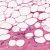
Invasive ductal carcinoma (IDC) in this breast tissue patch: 0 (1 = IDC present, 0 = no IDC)